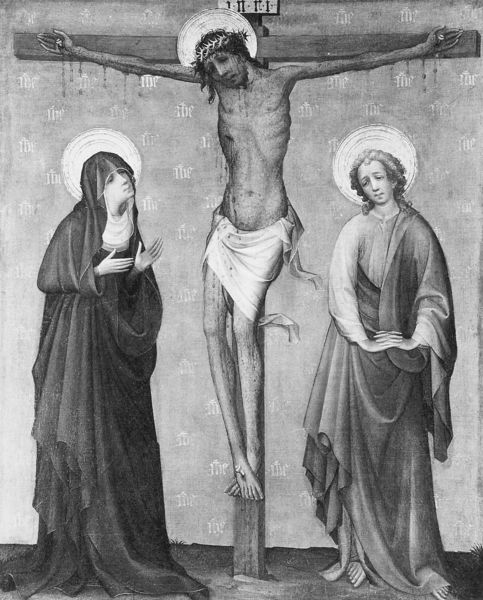
Titel: Christus am Kreuz zwischen Maria und Johannes (Kölnisch)
Institution: Köln, Wallraf-Richartz-Museum
Schlagwörter: lendenschurz, weiß, wunde, frauen, grau, holz, schwarz, tuch, falten, johannes, trauer, hände, gewand, mantel, locken, schrift, nagel, nägel, blut, lendentuch, kreuz, nonne, beten, heiligenschein, christus, jesus, kreuzigung, wunden, kruzifix, heilig, maria, magdalena, dornenkrone, inri, dornkrone, heiloigenschein